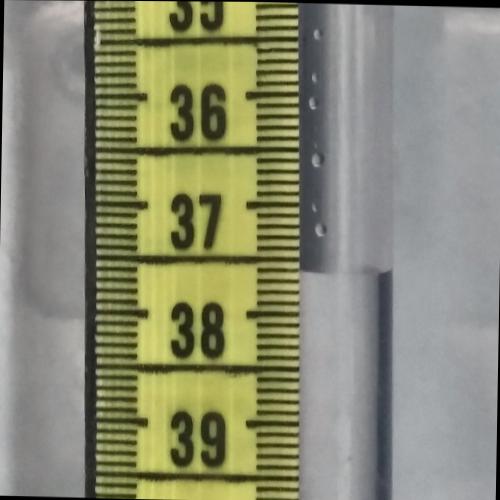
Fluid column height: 37.6 cm